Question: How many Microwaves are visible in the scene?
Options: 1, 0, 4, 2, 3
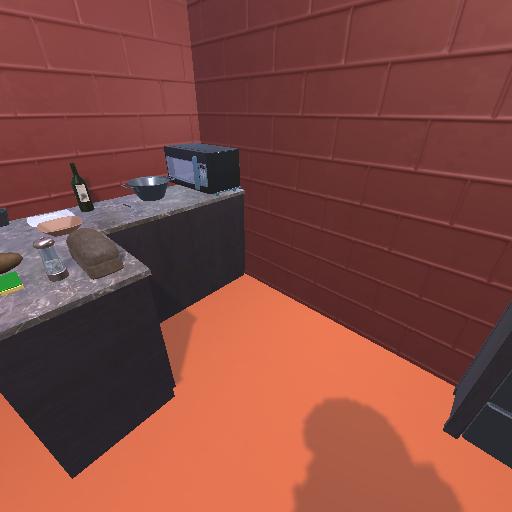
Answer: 1